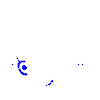
Particle: pion